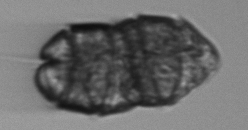
Label: Margalefidinium